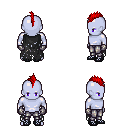
a pixel art fantasy rpg character, male body template, dark elf, purple skin, black tattered cape, metal pants, red mohawk hairstyle, metal gloves, ghillies, four views (front, back, left, right), 2x2 character sprite sheet, small pixel art, hard edges, no anti-aliasing